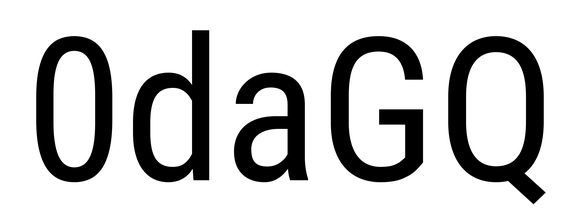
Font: Roboto_Condensed_Regular